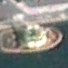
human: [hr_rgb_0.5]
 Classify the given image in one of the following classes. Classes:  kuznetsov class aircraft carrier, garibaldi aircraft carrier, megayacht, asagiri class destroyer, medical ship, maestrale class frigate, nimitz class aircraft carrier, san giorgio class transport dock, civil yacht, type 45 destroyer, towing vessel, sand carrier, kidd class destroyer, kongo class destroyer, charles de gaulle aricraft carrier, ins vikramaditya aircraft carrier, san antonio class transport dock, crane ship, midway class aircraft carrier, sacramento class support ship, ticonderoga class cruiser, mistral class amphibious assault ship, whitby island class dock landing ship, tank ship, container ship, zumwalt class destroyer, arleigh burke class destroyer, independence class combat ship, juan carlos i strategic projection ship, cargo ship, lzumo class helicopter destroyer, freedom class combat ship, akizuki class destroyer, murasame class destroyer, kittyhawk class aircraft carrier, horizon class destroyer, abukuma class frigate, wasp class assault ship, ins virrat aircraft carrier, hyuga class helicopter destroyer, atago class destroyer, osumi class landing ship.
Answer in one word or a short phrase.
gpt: Towing vessel